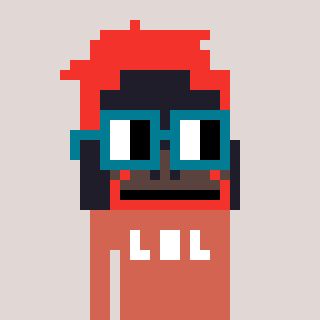
a pixel art character with square dark green glasses, a orangutan-shaped head and a peachy-colored body on a warm background